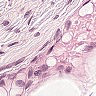
Metastatic tissue present: no